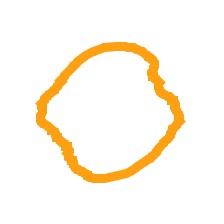
Shape: circle